A time-domain waveform of one vibration snapshot from a rolling-element bearing is shown. Determine the bearing's health state. Answer with exactly one of: normal, inner_race, outer_race, ball.
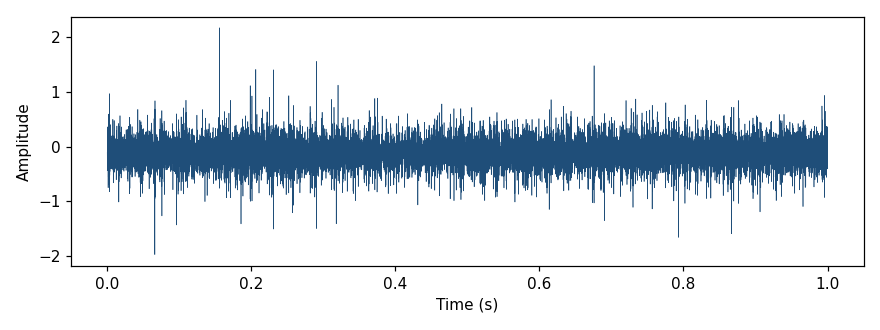
Answer: inner_race